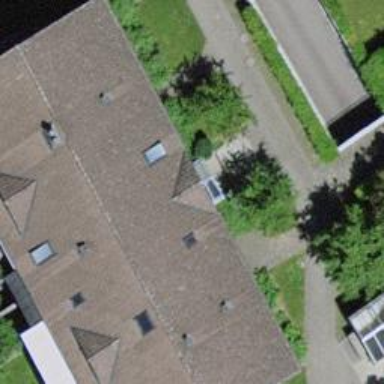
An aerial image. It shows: Residential building.